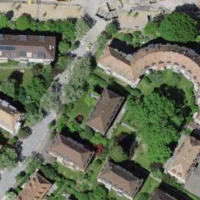
EUNIS habitat code: 55
Species observed at this site:
Allium ursinum
Vicia sepium
Aquilegia vulgaris
Geranium robertianum
Ficaria verna
Ilex aquifolium
Bellis perennis
Oxalis acetosella
Sambucus nigra
Hedera helix